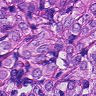
Metastatic tissue present: yes